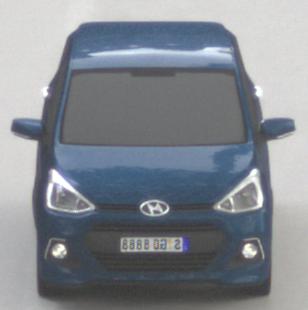
Make: Hyundai
Model: i10
Detailed model: Gen. 2
Model produced from: 2013
Model produced until: 2019
Doors: 5
Color: blue
Road condition: dry road
Daytime: morning or afternoon
Contrast: low contrast